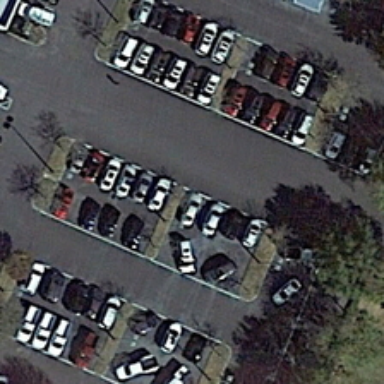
Many cars are parked in a parking lot near some green trees .